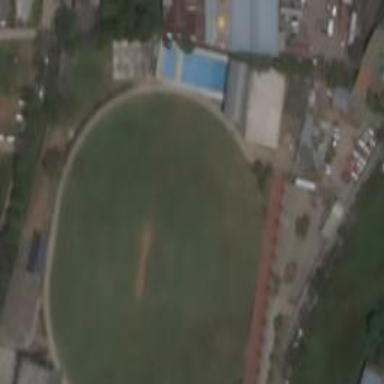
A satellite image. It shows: Grass pitch for cricket.